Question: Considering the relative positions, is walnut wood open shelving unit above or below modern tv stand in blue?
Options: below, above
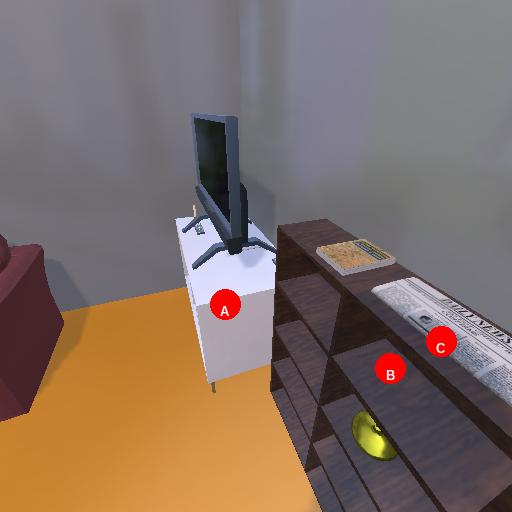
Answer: below